Question: I've prepared this lovely little image:

This is essentially what I need to achieve.
Im using the <URL>
Is it even possible?
Ive tried this:
'''
<div class="grid_8"></div>
<div class="clear"></div>
<div class="grid_4"></div>
<div class="grid_4"></div>
<div class="clear"></div>
<div class="grid_4"></div>
<div class="grid_4"></div>
'''
but i dont know how id put the sidebar in!!
i just tried hierarchy like so:
'''
<div class="grid_8">
<div class="grid_4"></div>
<div class="grid_4"></div>
<div class="clear"></div>
<div class="grid_4"></div>
<div class="grid_4"></div>
<div class="clear"></div>
</div>
<div class="grid_4"></div>
'''
but that mega failed :(
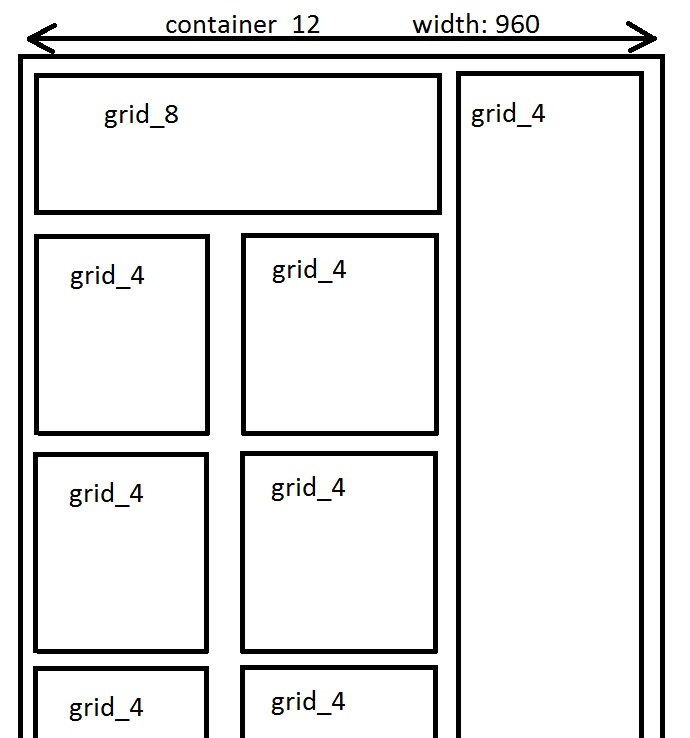
Answer: You will need to nest the '.grid_4' and '.grid_8' content divs in a '.grid_8':
'''
<div class="grid_8">
<div class="grid_8 alpha omega"></div>
<div class="grid_4 alpha"></div>
<div class="grid_4 omega"></div>
</div>
<div class="grid_4"></div>
'''